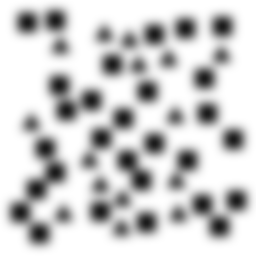
Squares: 29
Triangles: 15
Stars: 0
Total shapes: 44